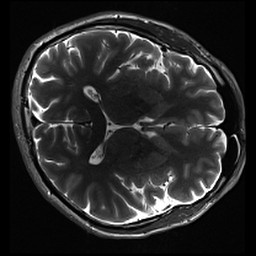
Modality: inplaneT2
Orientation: axial